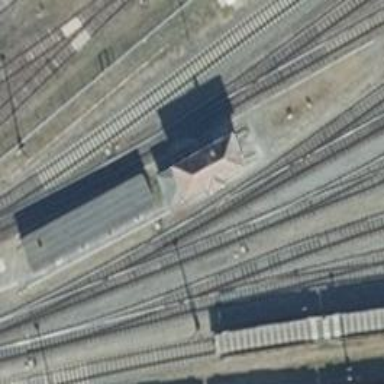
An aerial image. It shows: Railway yard.